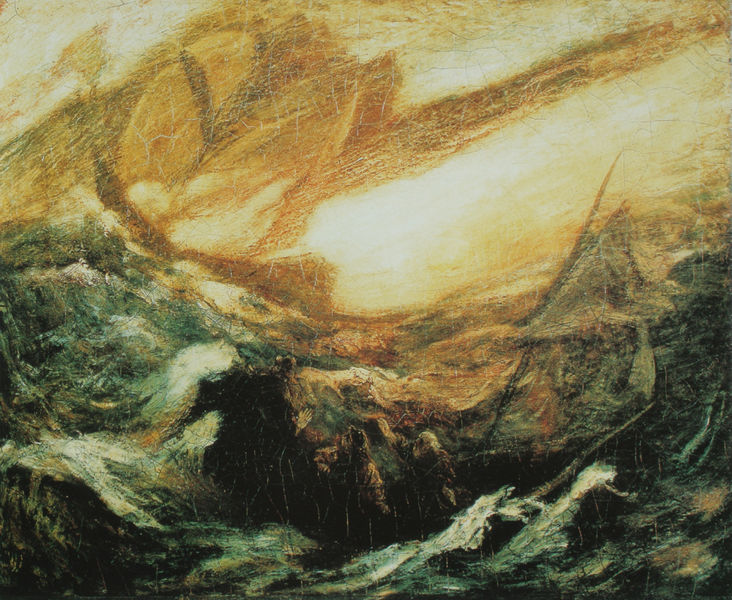
Titel: Der fliegende Holländer
Künstler: Albert Pinkham Ryder
Standort: Washington
Institution: National Museum of American Art
Schlagwörter: blau, dunkel, gemälde, gewitter, himmel, mann, meer, schatten, wasser, weiß, wolken, gelb, grün, menschen, ocker, see, bewegung, braun, hell, licht, männer, orange, schwarz, rot, beige, alt, historie, mensch, stein, tod, öl, wind, sonne, gold, boot, gischt, schiff, schiffe, segel, welle, wellen, düster, bogen, zwei, fischer, mast, segelschiff, fels, dunkelgrün, tag, angst, flut, schiffbruch, seemänner, seenot, sturm, stürmisch, tosend, turner, unglück, untergang, unwetter, wellengang, wild, wogen, helligkeit, buch, gefahr, furcht, beten, blitz, unsichtbar, historismus, zentrum, überschwemmung, wellenkamm, wellenkämme, erleuchtung, jünger, kentern, artigo, monster, beihe, seegelboot, noah, fatamorgana, william turner, ertrinken, schäumend, william, überleben, ertrinkende, schämend